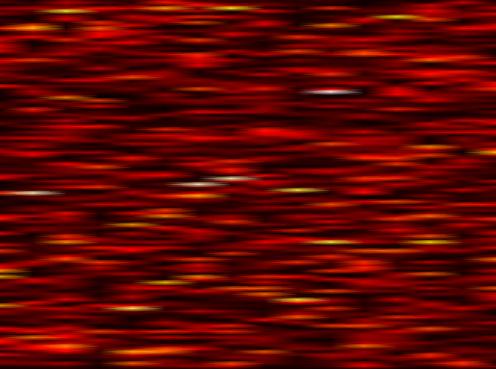
Label: OFDM